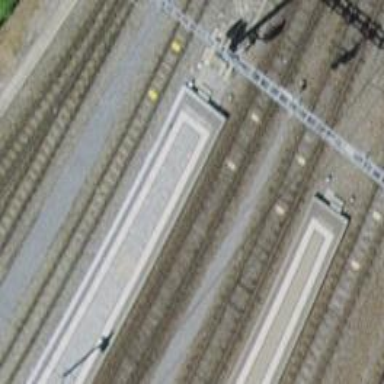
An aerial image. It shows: Railway signal.